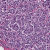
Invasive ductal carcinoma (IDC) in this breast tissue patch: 1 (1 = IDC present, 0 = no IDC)